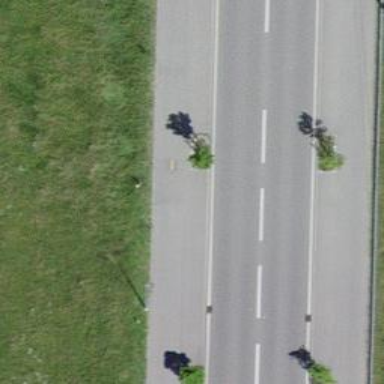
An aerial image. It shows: Beautiful avenue lined with broadleaved trees.